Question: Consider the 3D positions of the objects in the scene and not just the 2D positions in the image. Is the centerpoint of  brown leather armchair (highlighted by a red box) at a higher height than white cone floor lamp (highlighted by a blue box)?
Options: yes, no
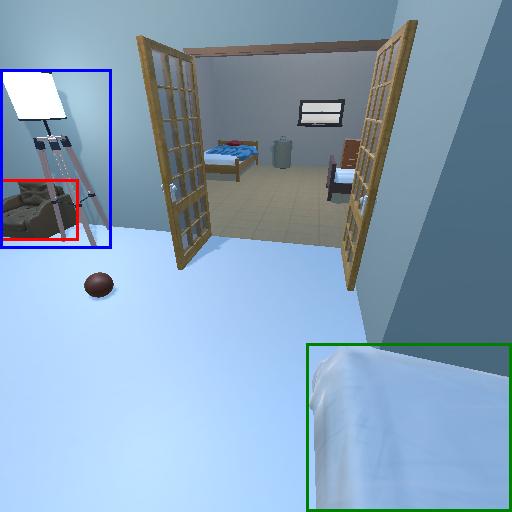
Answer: yes